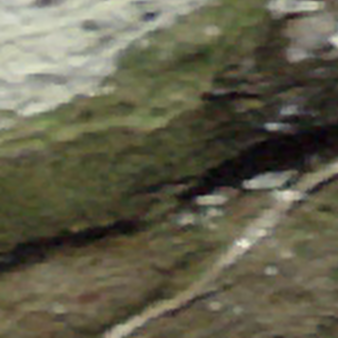
Label: other